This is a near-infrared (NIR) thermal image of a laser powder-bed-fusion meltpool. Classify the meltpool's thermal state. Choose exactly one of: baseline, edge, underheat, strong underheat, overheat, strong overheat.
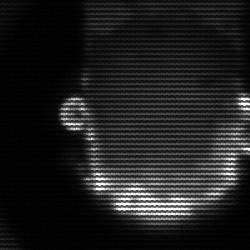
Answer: baseline